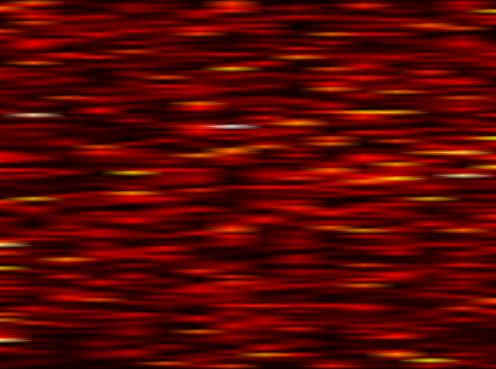
Label: FOFDM